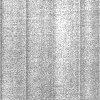
Atmospheric dust classification: dusty